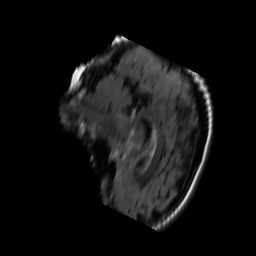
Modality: FLAIR
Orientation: sagittal
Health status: ill
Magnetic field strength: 3 T